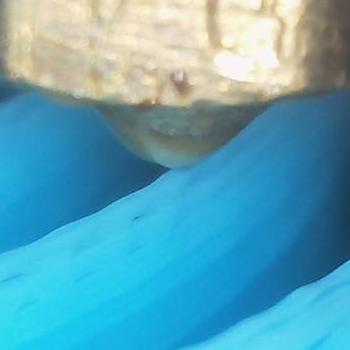
Flow rate: 52%